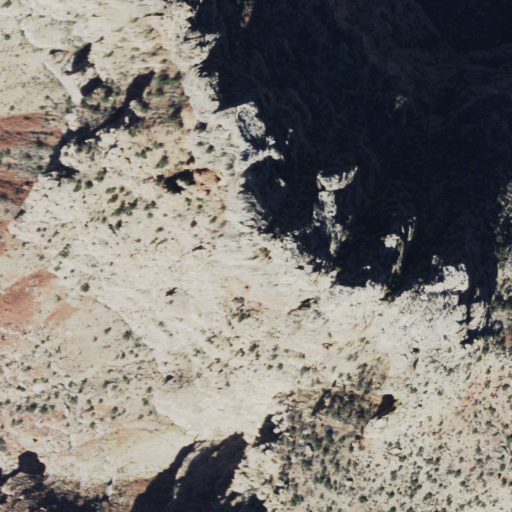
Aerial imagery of mountain in Arizona named Coronado Butte containing shrub, evergreen forest, and barren land